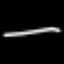
Label: line